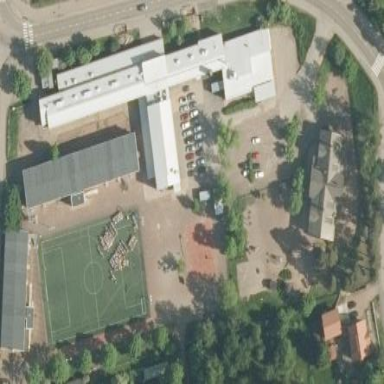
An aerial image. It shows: School.